Question: When implementing a lightbox or image slider, my usual approach is to nest an element containing the slides within a fixed width and height element that has 'overflow:hidden;', as below.

By animating the margins, we can move the slides fluidly through the visible area.
I've recently been implementing such a slider that uses full-screen slides and targets Retina display iPads. The slides aren't images, but rather distinct chunks of HTML, some with high resolution embedded media. The performance on the device is acceptable, but could definitely be improved.
My question is really For example, I know CSS3 transitions are considered superior as a result of being hardware accelerated.
Are there ways of laying out the DOM that WebKit might find more pleasing?
Is "lazy loading" non-visible pages likely to make a real impact? If so, is it worth actively removing old elements that have already been seen to control the size of the DOM?
Each slide is currently loaded asynchronously 'onLoad'. Would there be any performance implications (besides saving some HTTP requests) to serving up all the HTML to the browser at once?
I'd be very grateful for any tips or tricks you can come up with!
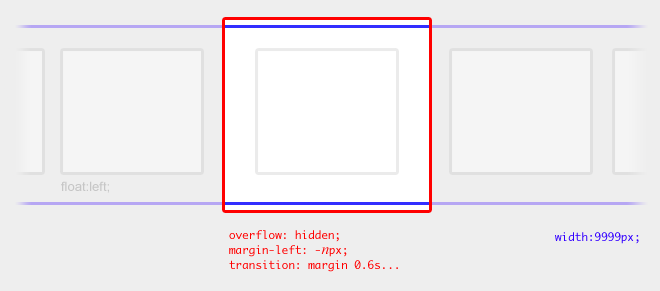
Answer: OK, there are a few things to bear in mind here.
1. Avoid repaints. If you can use transforms and transitions, do. Because the browser knows what you are doing, it can avoid repainting when it's not needed. I wrote this up a few years back: http://css3.bradshawenterprises.com/sliding/, which explains how to do this. A fall back to using jQuery animate is a popular choice. I wrote up a pretty ugly way to do this here: http://css3.bradshawenterprises.com/legacy/, but you can probably think about how to write that in a nicer way now things have moved on a bit. jQuery 1.8 abstracts away vendor prefixes for instance, avoiding much of my ugly code!
2. Use 3D transforms where possible, you can cheat a little by adding a transform: translate3d(0,0,0); on the moving bit. This forces it into a new layer in Webkit, which can help on some versions of webkit.
3. Regarding memory usage and DOM objects, use the Timeline Inspector in Chrome or Safari to record yourself using the slider, then check what's going on. If you have access to iOS 6.0, then you can connect to the device in Safari to use the inspector directly on the device.
4. https://developer.apple.com/videos/wwdc/2012/?id=601 is a video dealing with this sort of thing, and worth watching. If you can't access that page, I believe you can get the videos via iTunes U, but maybe that's just because I'm a developer as well... Either way, the title of the video is "Optimizing Web Content in UIWebViews and Websites on iOS".
In short, measure, record, analyse and experiment!